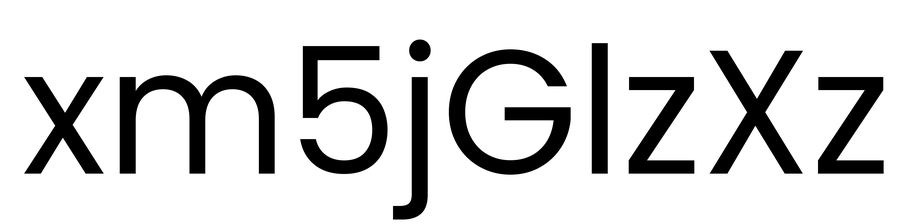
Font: Poppins-Regular